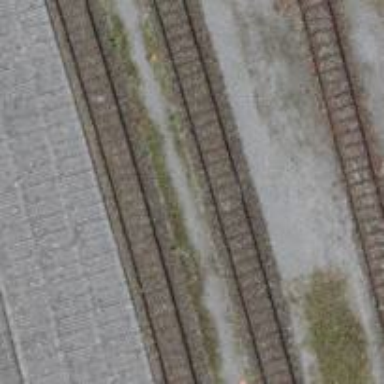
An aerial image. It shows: Railway yard in service.